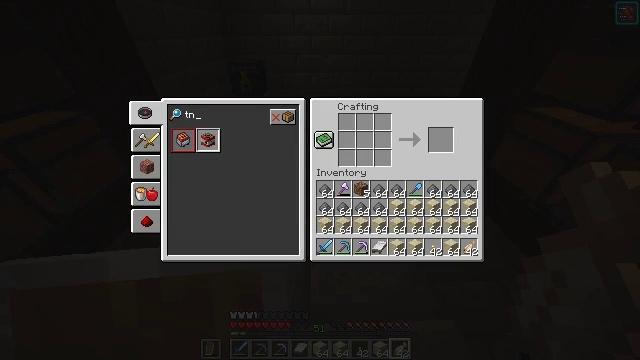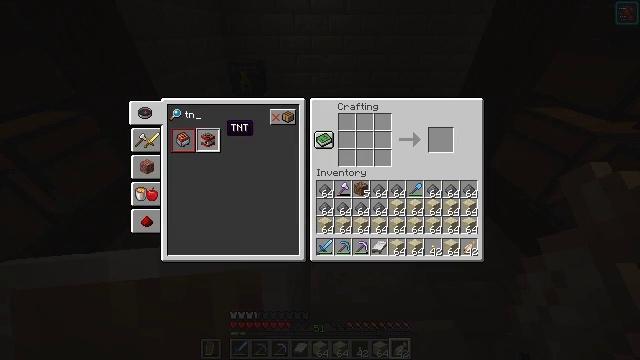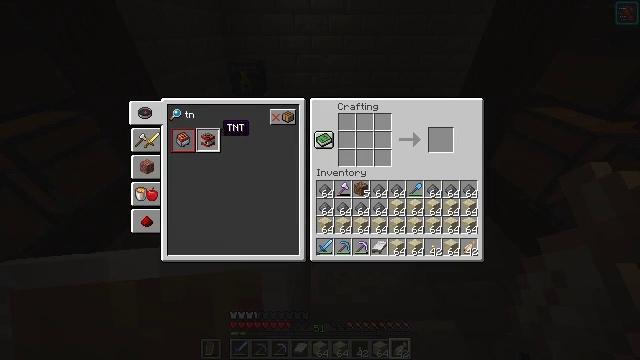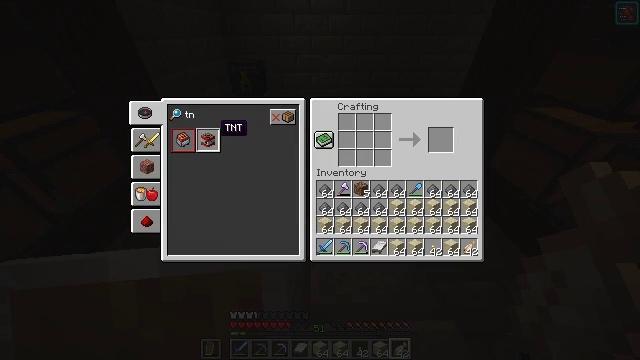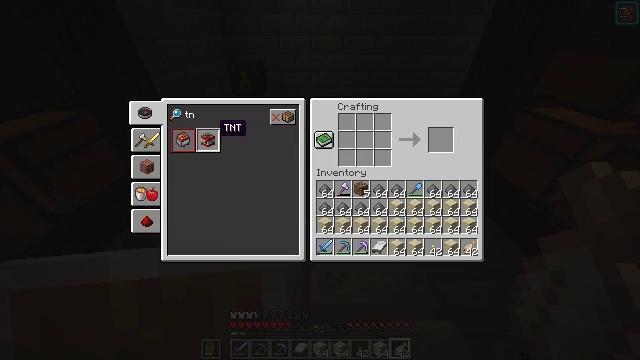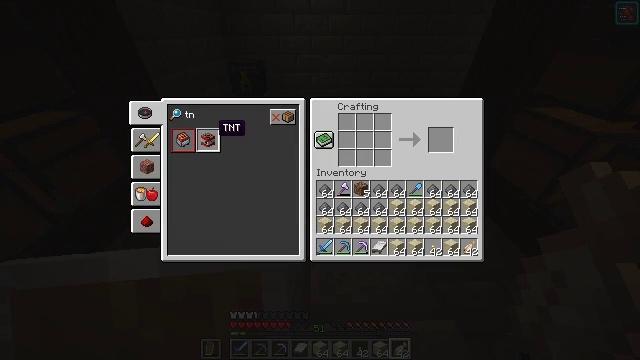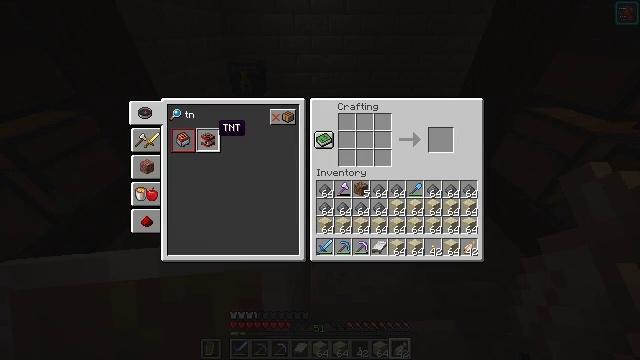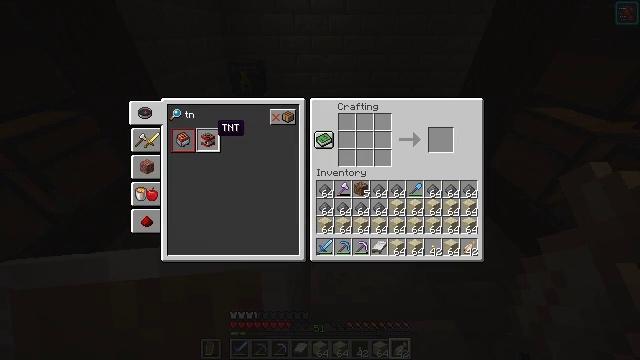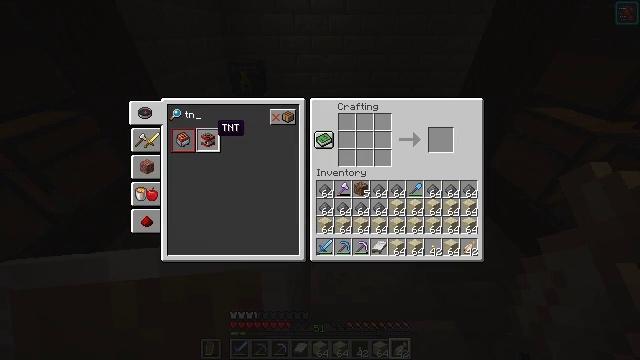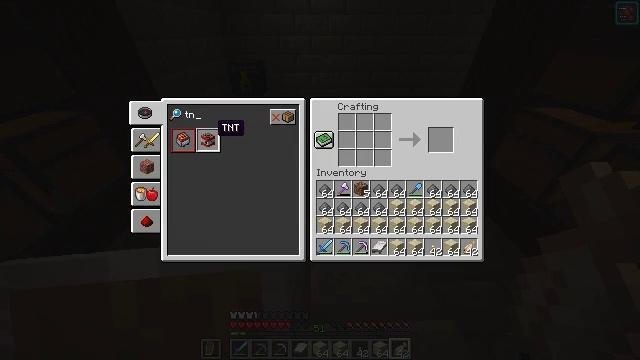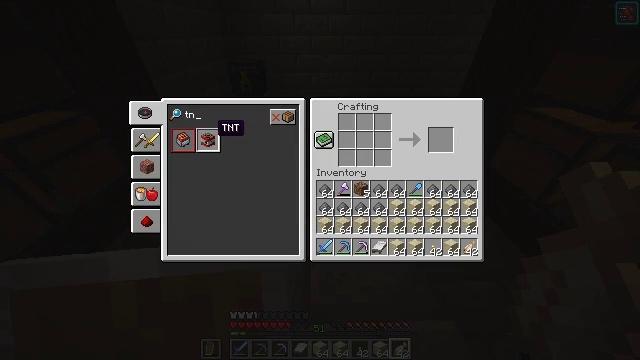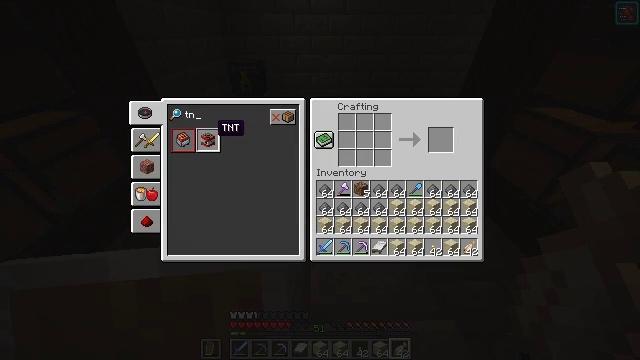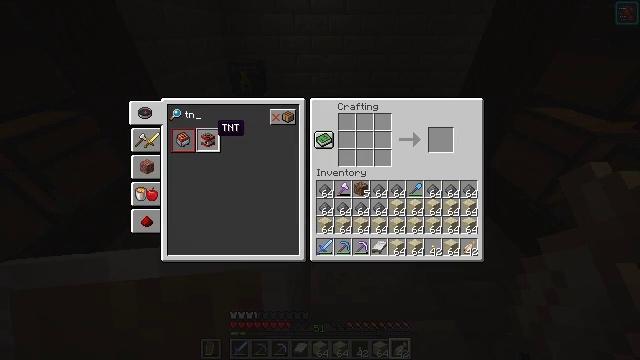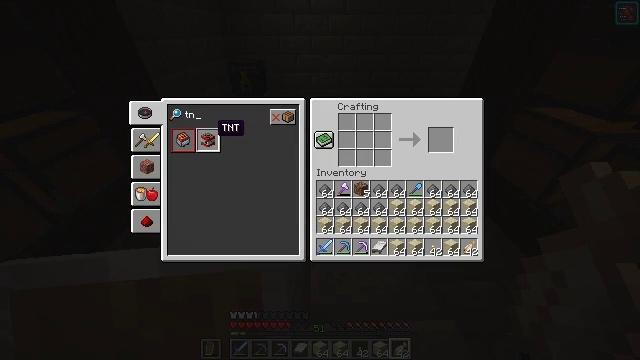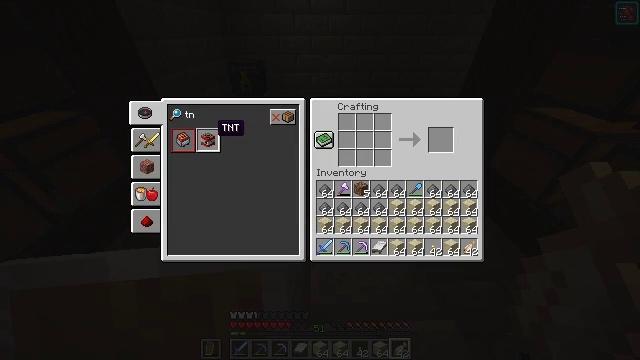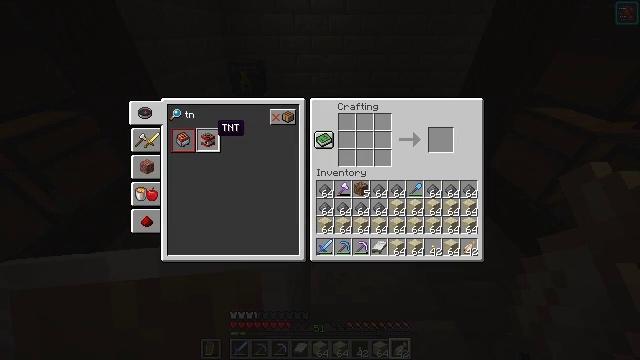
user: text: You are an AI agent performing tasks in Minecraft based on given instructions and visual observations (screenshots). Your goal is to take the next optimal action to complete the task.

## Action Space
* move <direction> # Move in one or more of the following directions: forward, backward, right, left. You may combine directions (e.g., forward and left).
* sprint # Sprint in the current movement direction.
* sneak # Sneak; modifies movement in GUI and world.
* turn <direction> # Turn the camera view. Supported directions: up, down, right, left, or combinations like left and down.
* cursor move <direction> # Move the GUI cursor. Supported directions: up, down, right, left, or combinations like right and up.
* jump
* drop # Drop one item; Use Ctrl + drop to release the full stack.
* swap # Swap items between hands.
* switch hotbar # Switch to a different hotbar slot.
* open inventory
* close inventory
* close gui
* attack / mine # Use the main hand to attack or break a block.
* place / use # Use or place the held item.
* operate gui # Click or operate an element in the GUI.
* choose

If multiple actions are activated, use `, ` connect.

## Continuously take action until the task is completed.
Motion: motion action
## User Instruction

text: Use gunpowder and sand to craft TNT.
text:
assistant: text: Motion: no_op
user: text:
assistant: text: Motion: no_op
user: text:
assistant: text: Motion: no_op
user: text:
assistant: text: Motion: no_op
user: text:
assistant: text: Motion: no_op
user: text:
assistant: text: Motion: no_op
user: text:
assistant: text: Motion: no_op
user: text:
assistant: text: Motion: no_op
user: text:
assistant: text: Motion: no_op
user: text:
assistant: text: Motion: sneak
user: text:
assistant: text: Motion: sneak
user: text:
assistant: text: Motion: sneak
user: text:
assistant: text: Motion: sneak, operate gui
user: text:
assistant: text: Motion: sneak, operate gui
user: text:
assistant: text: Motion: sneak
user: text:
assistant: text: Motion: sneak
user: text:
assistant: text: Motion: sneak
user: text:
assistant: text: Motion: sneak, cursor move right
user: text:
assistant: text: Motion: sneak, cursor move right
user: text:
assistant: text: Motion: sneak, cursor move right
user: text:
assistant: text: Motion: sneak, cursor move right
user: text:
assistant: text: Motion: sneak, cursor move right
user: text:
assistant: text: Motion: sneak
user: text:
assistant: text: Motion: sneak
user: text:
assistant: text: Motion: sneak
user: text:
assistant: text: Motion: sneak
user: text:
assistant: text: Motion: sneak, cursor move left
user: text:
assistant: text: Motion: sneak
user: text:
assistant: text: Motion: sneak
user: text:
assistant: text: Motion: sneak, operate gui